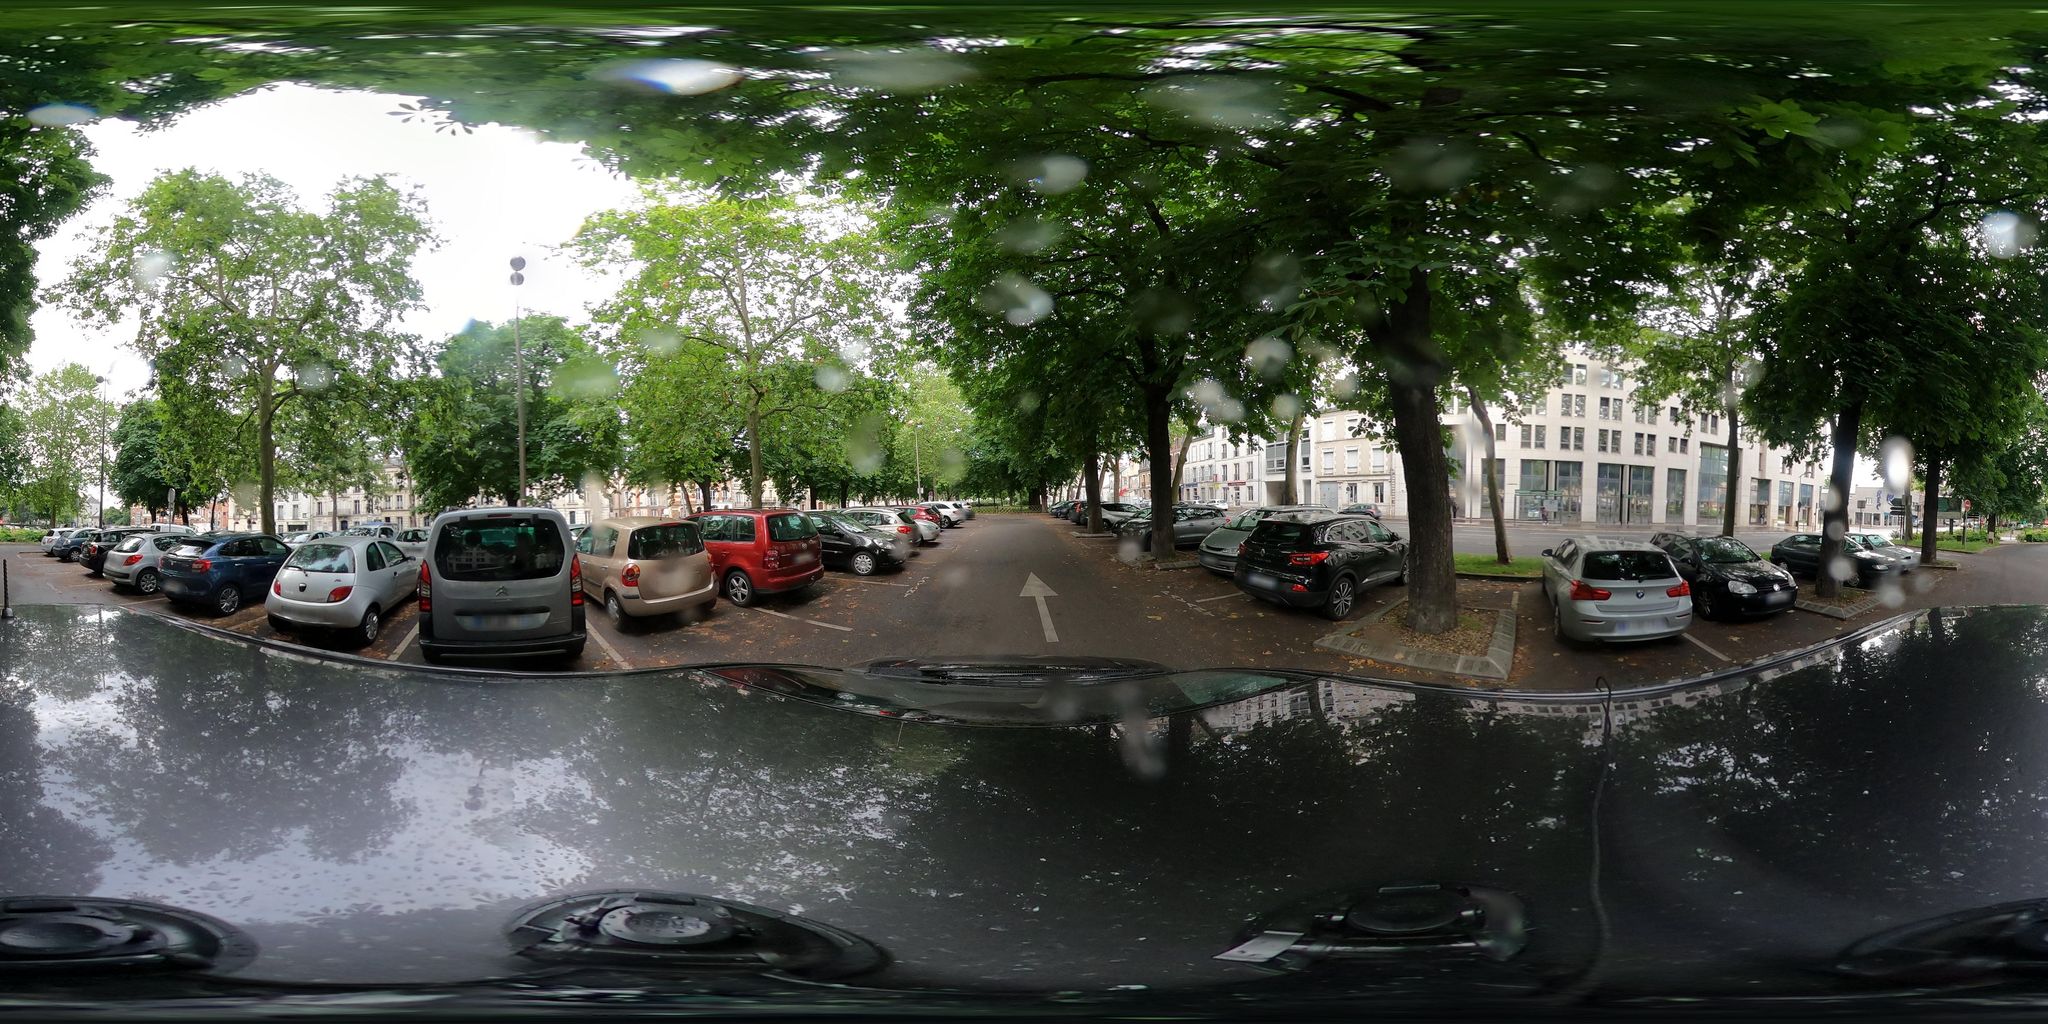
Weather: clear
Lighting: day
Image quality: slightly poor
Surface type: cycling surface
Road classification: service
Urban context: urban centre
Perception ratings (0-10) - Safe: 4.86, Lively: 5.52, Beautiful: 7.19, Boring: 1.26, Depressing: 2.93, Wealthy: 7.99